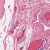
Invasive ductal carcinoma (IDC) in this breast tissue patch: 0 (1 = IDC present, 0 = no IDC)